Field crop: maize
Growth stage: 2
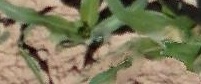
Species: maize